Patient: sex M, age 46
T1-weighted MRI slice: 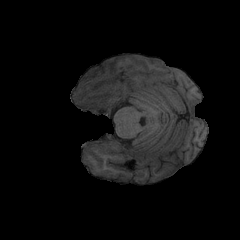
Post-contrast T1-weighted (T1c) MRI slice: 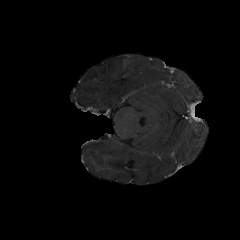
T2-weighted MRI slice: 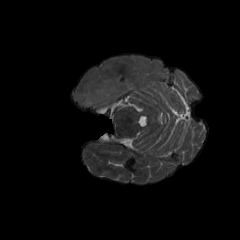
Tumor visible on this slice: yes
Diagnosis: Glioblastoma, IDH-wildtype
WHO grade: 4